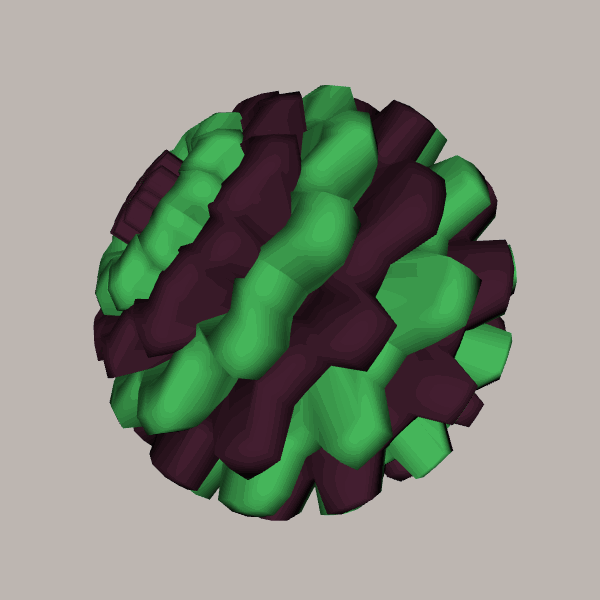
Background: light